Question: I am trying to create groups using service accounts through microsoft Graph API. There is a limit of 250 groups per non admin user. What is the process to increase this limit for a specific user in AAD tenant.
And what is the max limit it can be increased ?
Currently getting below error while trying to create more than 250 groups:

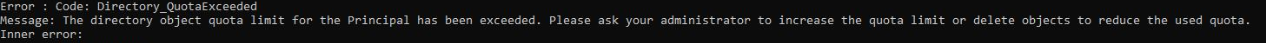
Answer: A non-admin user can create no more than 250 Azure AD resources(Of course this includes groups).
<URL>
Currently, permissions for registrations are supported in custom roles. More permissions are coming soon.
Now the only way to create more than 250 groups is using admin user.
We can not use the custom role to archive this before the group permissions are released.